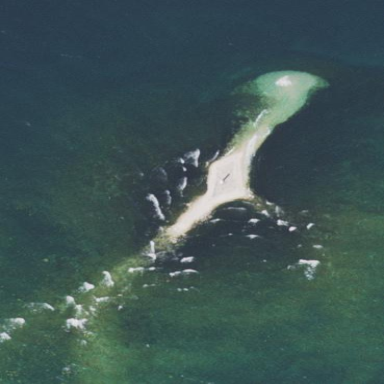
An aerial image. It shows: Islet.